You are looking at the short-time Fourier spectrogram of a rotating shaft's vibration signal. Diagnose the rotating machine from this image, choosing from: normal, misalignment, unbalance, looseness.
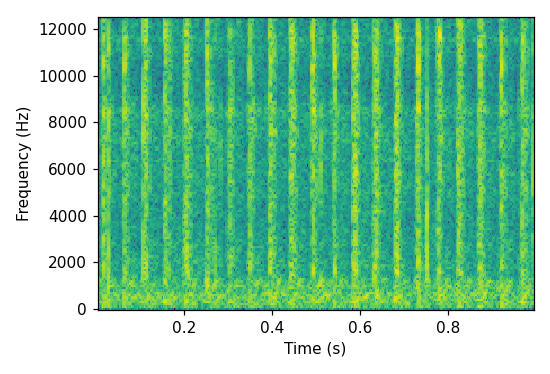
Answer: looseness